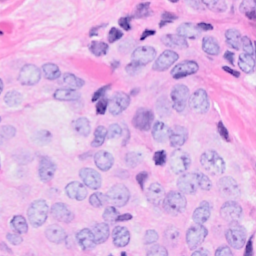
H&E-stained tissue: Breast